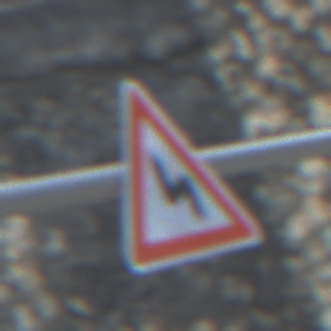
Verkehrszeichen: DoppelkurveZunaechstLinks
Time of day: MorningAfternoon
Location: Outdoor (Suburban)
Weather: PartlyCloudy
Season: NotSpecified
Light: Natural